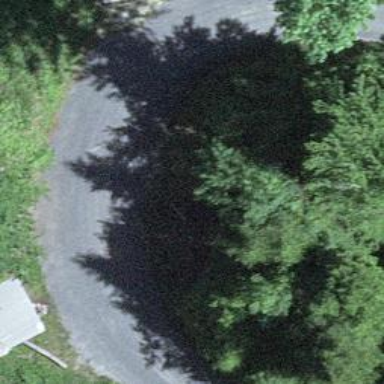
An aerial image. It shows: Brown bench.